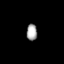
Tissue: lung
Cell type: Endothelial cells
Senescence score: 0.5457
Nuclear area (px): 175
Mean DAPI intensity: 162.389